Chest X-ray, PA view. Patient: 64 years old, sex F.
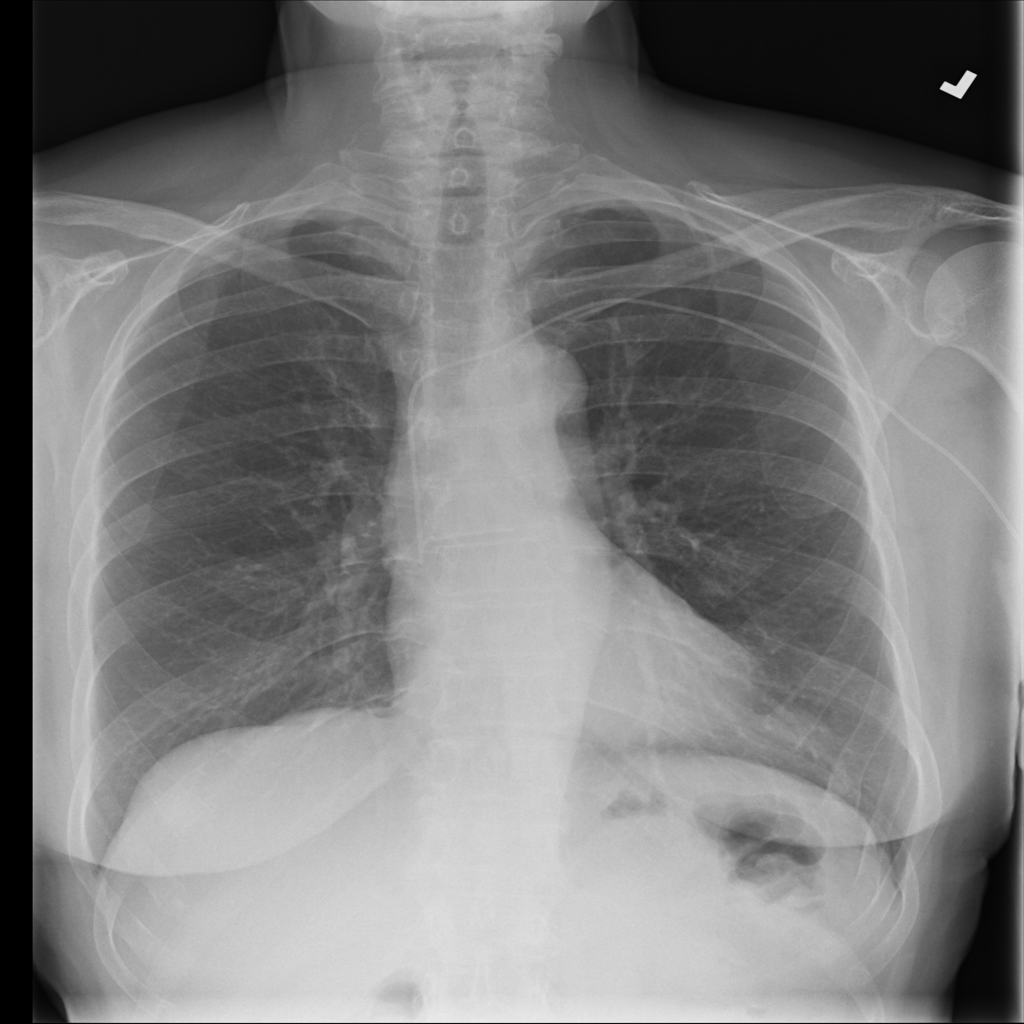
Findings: No Finding